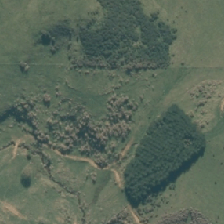
Land cover: grose_broom